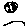
Label: moon